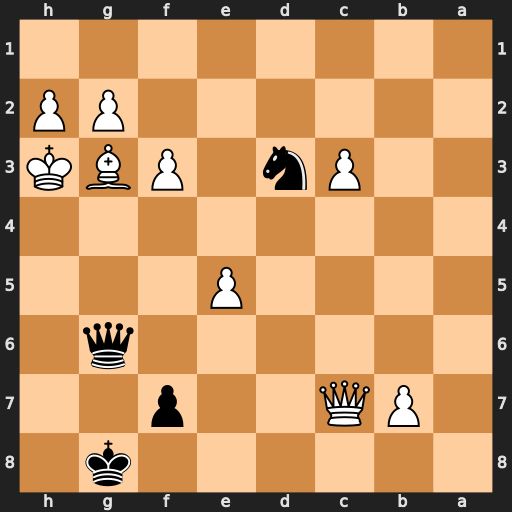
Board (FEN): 6k1/1PQ2p2/6q1/4P3/8/2Pn1PBK/6PP/8
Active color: b
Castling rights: -
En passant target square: -
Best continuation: Qh5+ Bh4 Qf5+ g4 Qxf3+ Bg3 Nf2+ Kh4 Qxg4#